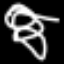
Label: squiggle